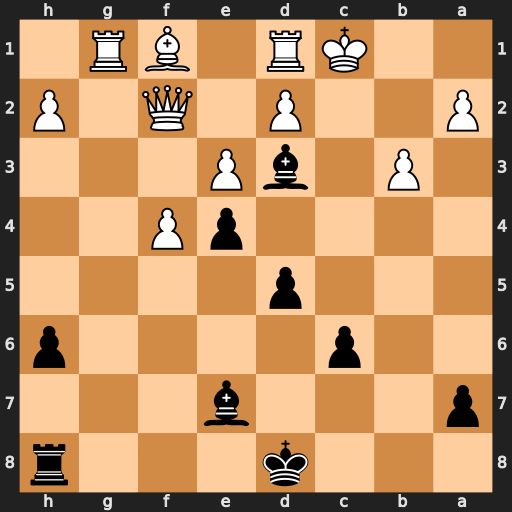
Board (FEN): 3k3r/p3b3/2p4p/3p4/4pP2/1P1bP3/P2P1Q1P/2KR1BR1
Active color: b
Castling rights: -
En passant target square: -
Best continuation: Ba3#